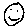
Label: smiley face